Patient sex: M
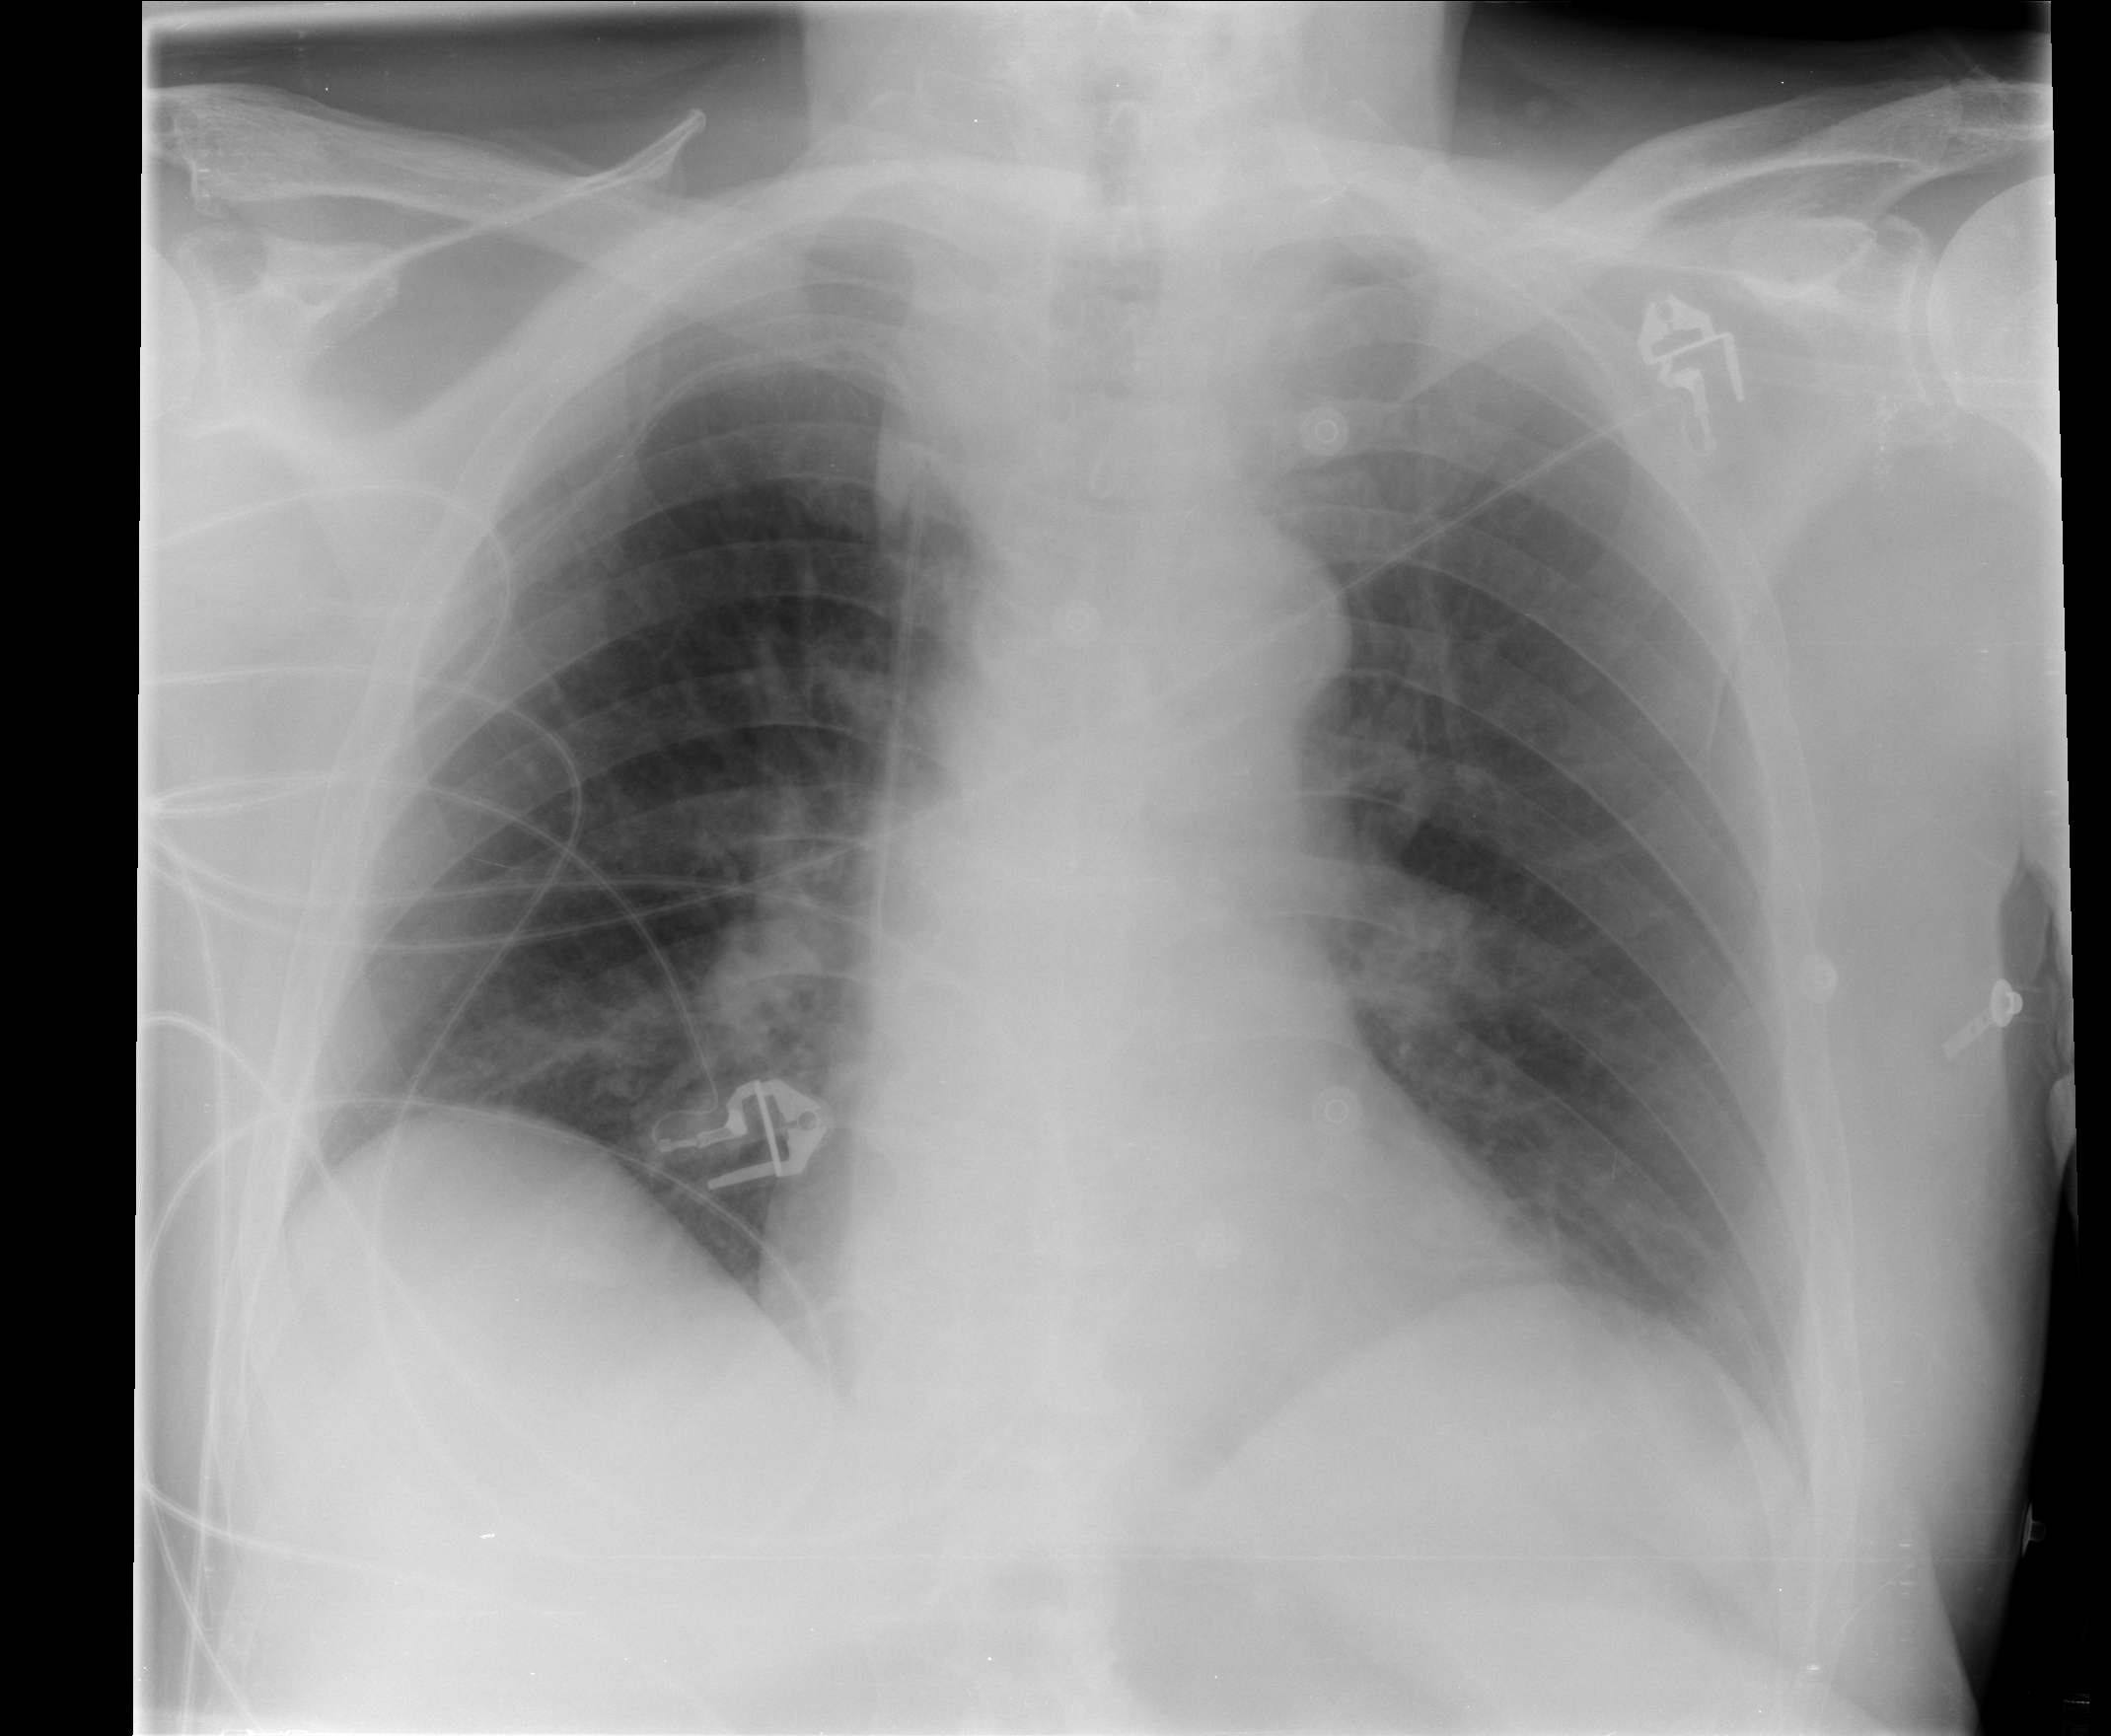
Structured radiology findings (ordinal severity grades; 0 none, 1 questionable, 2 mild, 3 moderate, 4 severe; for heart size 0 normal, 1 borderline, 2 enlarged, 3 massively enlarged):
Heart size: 0
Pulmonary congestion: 0
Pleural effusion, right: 0
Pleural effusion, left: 0
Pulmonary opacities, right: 0
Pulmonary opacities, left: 0
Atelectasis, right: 0
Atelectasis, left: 2